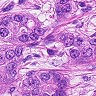
Metastatic tissue present: yes